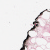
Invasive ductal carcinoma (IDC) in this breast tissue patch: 0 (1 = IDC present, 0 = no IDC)